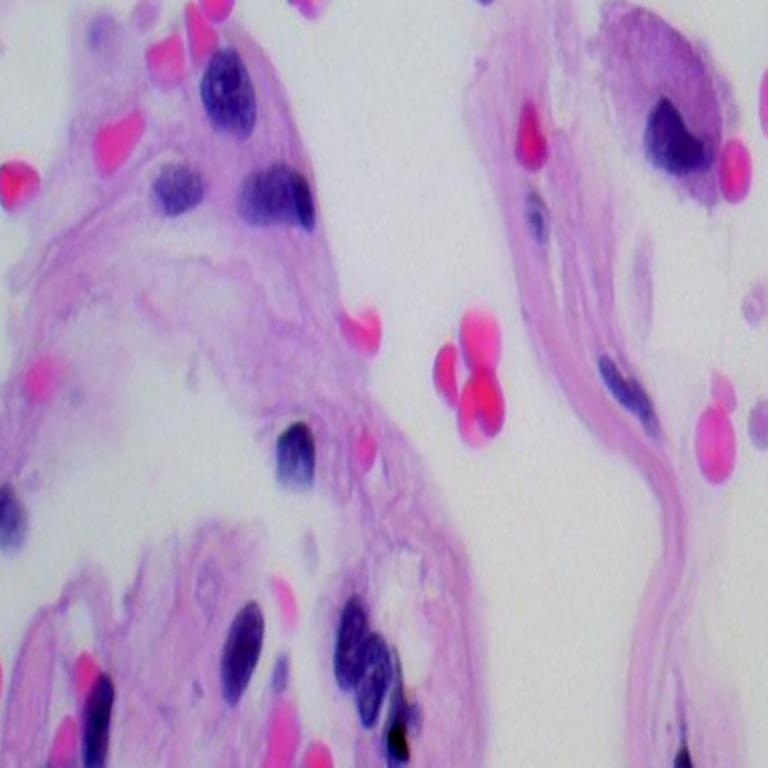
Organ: lung
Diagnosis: benign